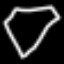
Label: diamond